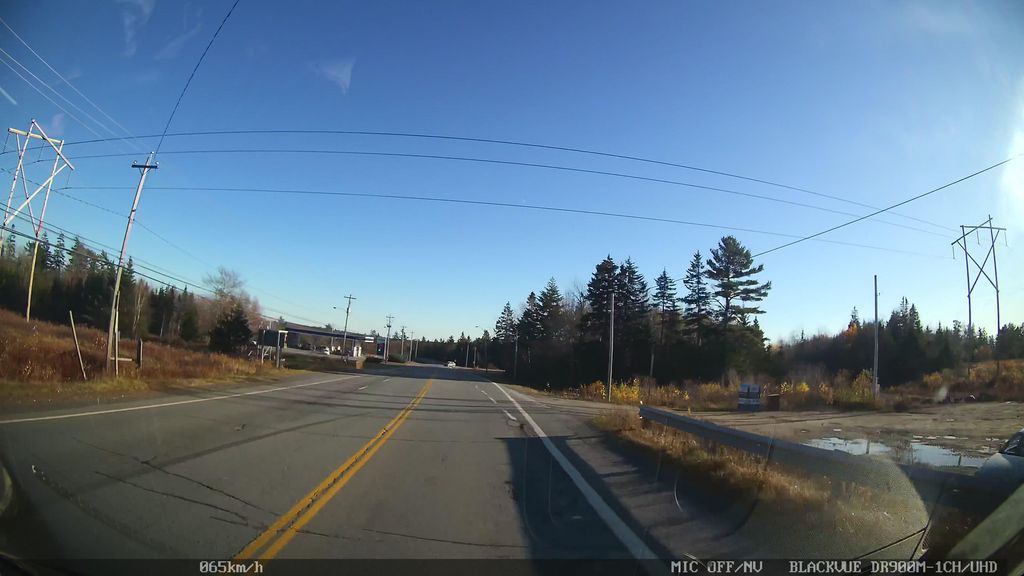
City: halifax